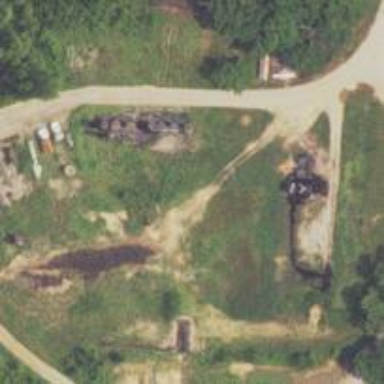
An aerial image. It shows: Storage tank that is man-made.